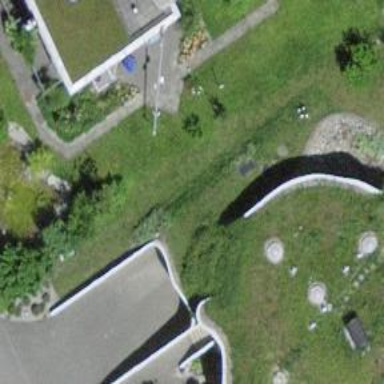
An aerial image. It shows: Building with flat roof covered in grass.